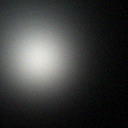
Screen state: off